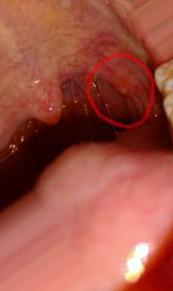
Condition: Mouth Ulcer